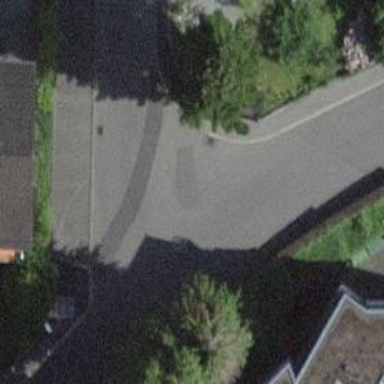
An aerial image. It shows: Kerb serving as barrier.